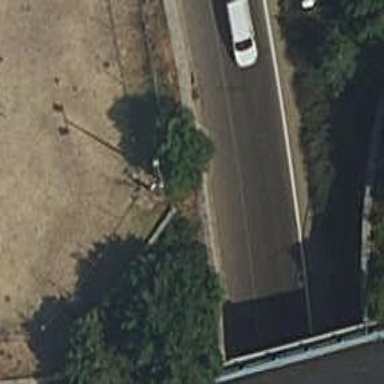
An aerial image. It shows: Kerb barrier.